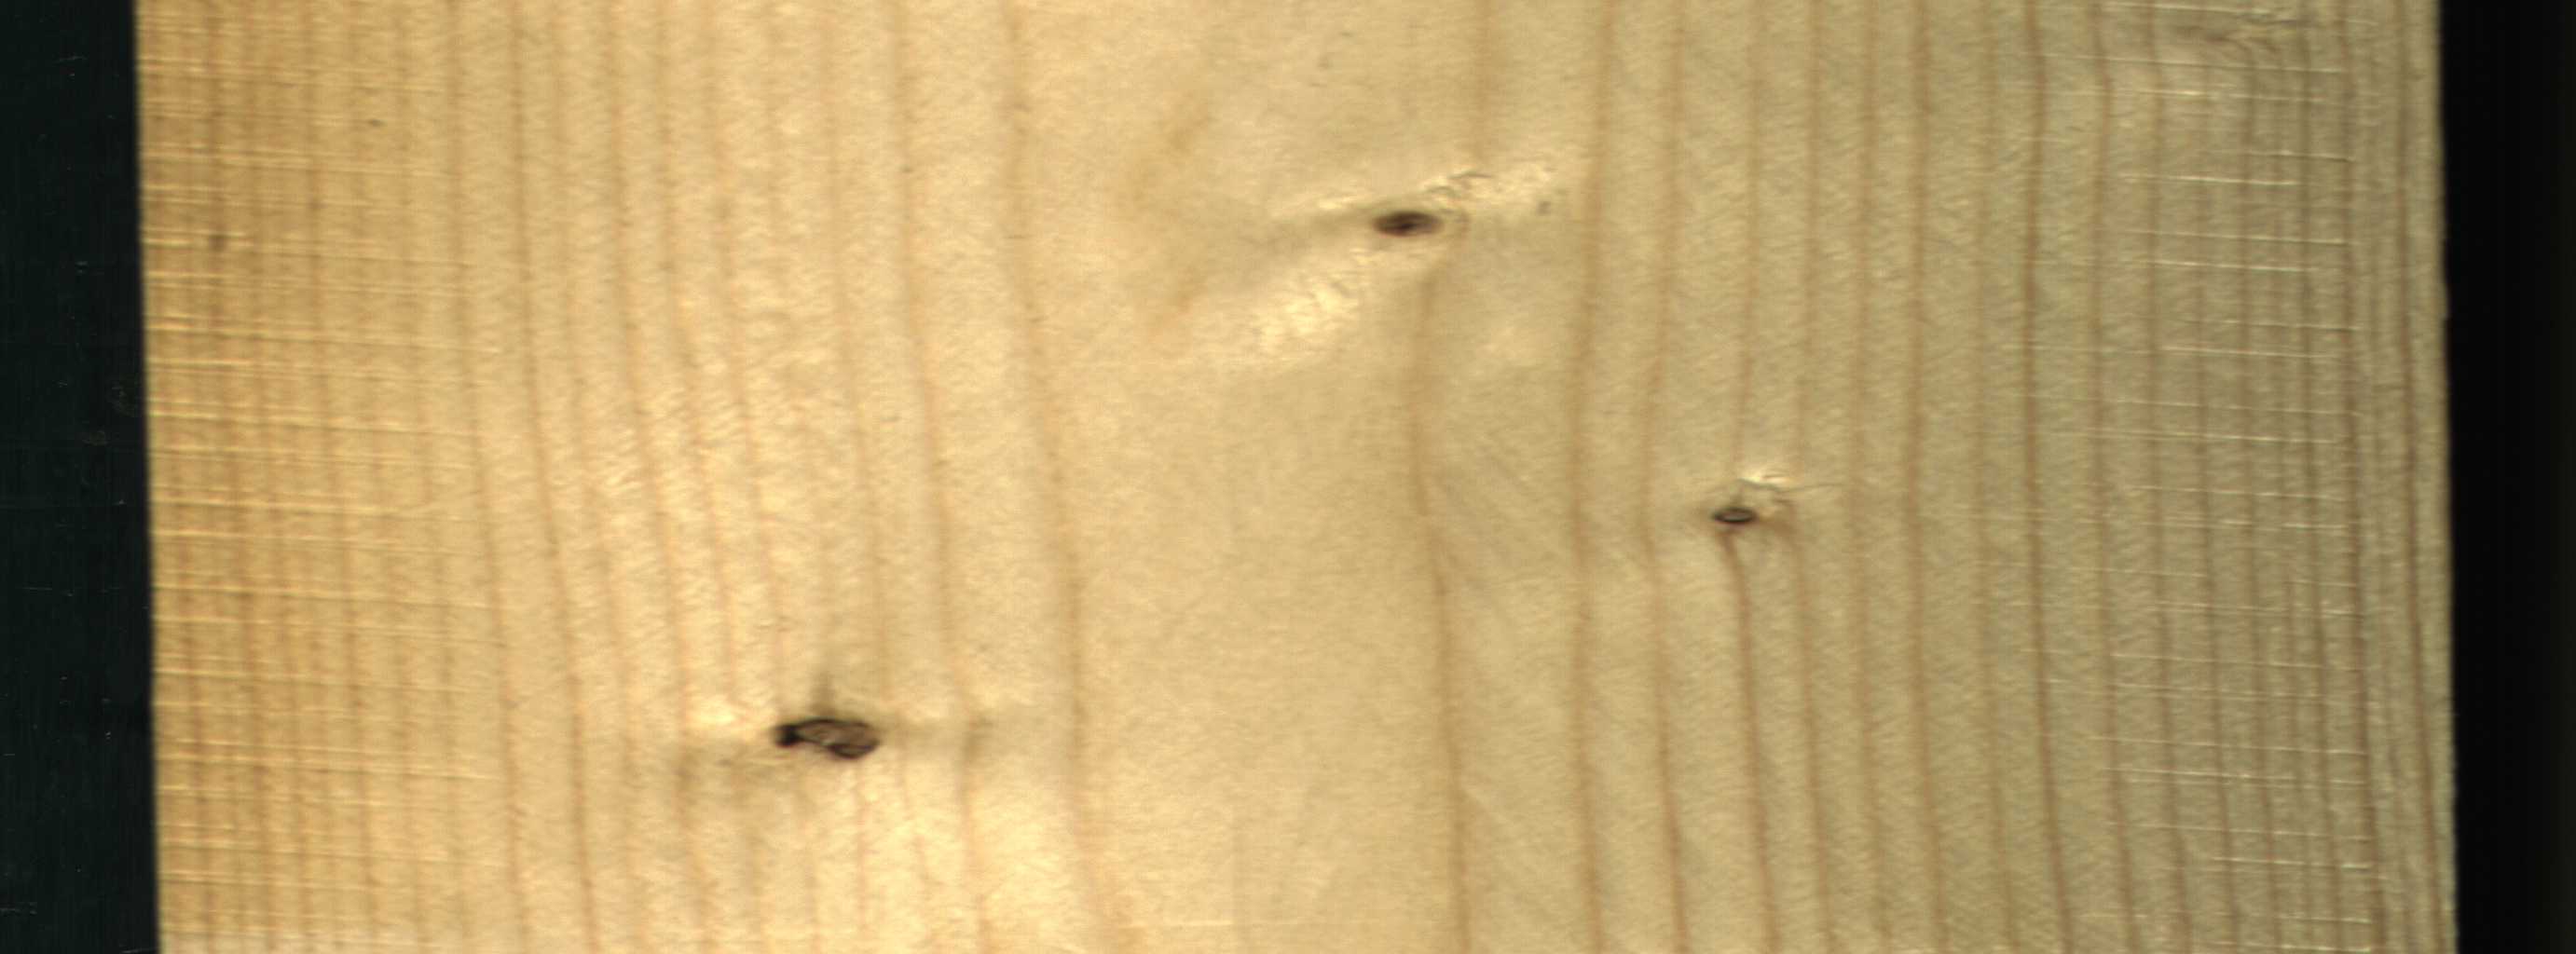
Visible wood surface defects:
Dead_Knot
Dead_Knot
Dead_Knot